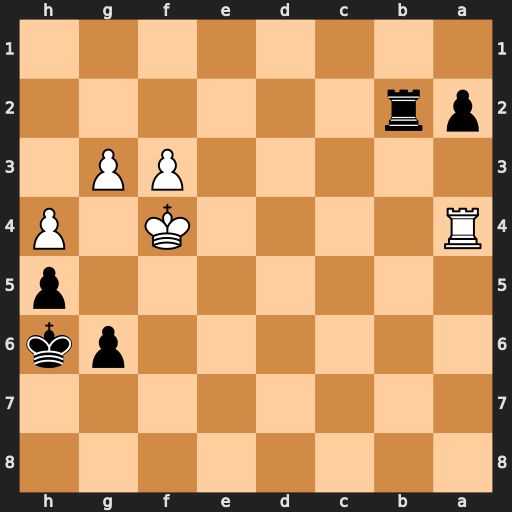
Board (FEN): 8/8/6pk/7p/R4K1P/5PP1/pr6/8
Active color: b
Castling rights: -
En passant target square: -
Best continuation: Rb4+ Rxb4 a1=Q